Question: I have been trying to use character encoding in html5 as below :
'''
<meta charset="UCS-2" />
<meta http-equiv="Content-Type" content="text/html; charset=UCS-2" />
'''
and
'''
<meta charset="Utf-8" />
<meta http-equiv="Content-Type" content="text/html; charset=Utf-8" />
'''
and
'''
<meta charset="Utf-16" />
<meta http-equiv="Content-Type" content="text/html; charset=Utf-16" />
'''
But, none of these helped me to resolve the following error in Opera console :
Syntax error at line xxx while loading: unexpected character: U+0007.
Please let me know if anyone has any solution.
Thanks
Sneha
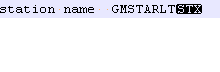
Answer: The character U+0007 is disallowed according to all HTML specifications. This does not depend on the character encoding. The HTML5 drafts seem to be silent about the set of allowed characters, but this presumably implies no change and, besides, if you have a problem on a browser, then what matters is what browsers do, not what some draft says.
I you think that your document does not actually contain U+0007, you need to disclose the relevant part of your document - preferably, a minimal self-contained document that demonstrates the problem.
The document's character encoding should be declared to match the actual encoding, not by trial and error. "UCS-2" is not a <URL>. There is normally no good reason to use UTF-16, partly due to insufficient browser support. An UTF-16 encoded document is best recoded into UTF-8 for use on the web.